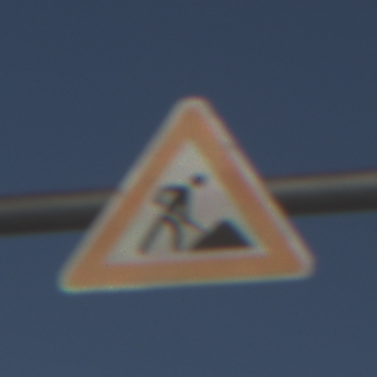
Verkehrszeichen: Arbeitsstelle
Umgebung: Outdoor, Suburban
Tageszeit: SunriseSunset
Wetter: PartlyCloudy
Licht: Natural
Jahreszeit: NotSpecified
Kontrast: HighContrast